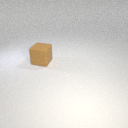
large brown rubber cube